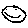
Label: smiley face